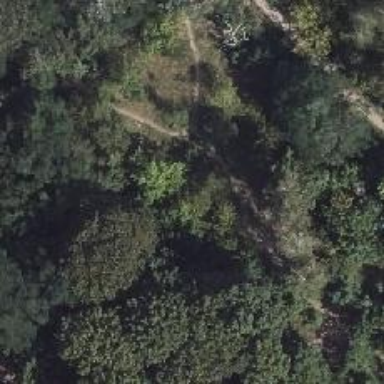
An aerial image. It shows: Dirt path.